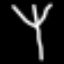
Label: palm tree